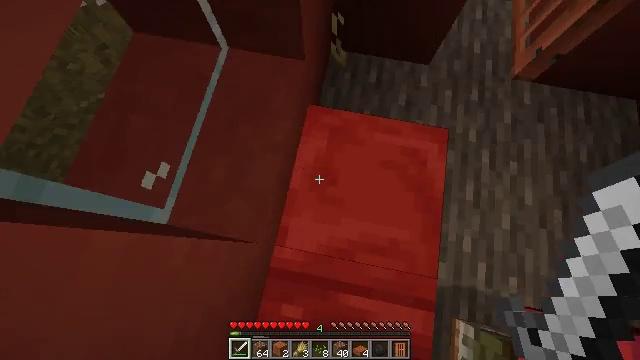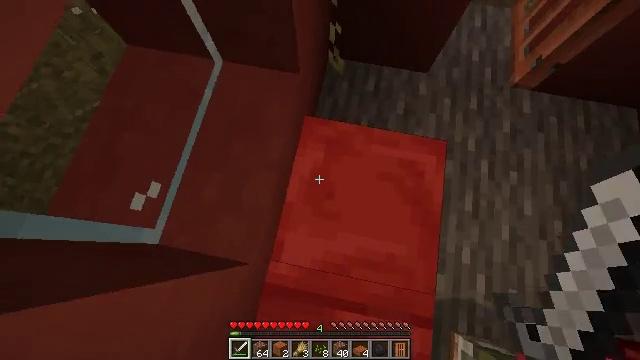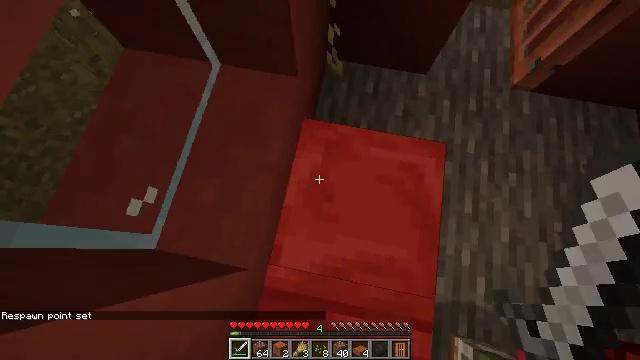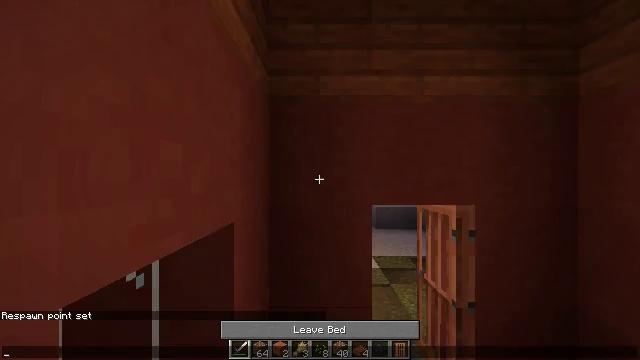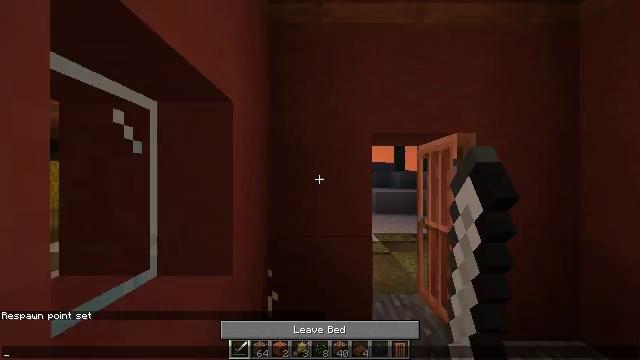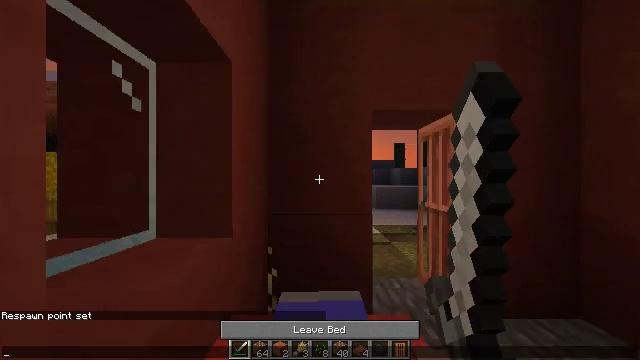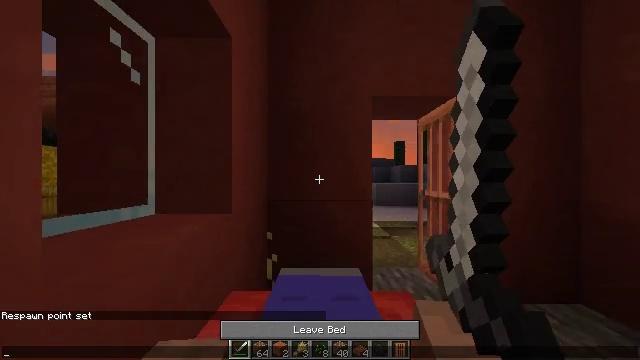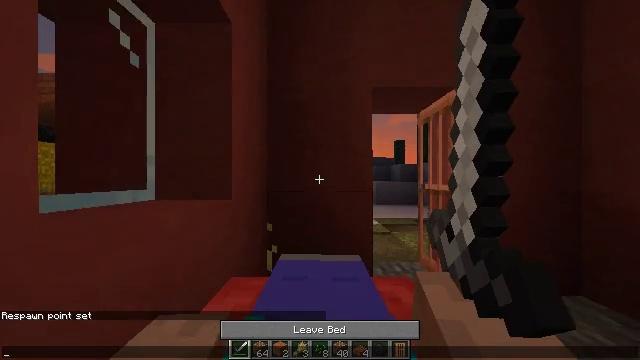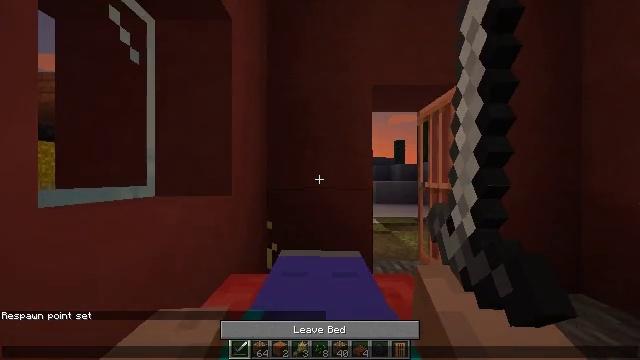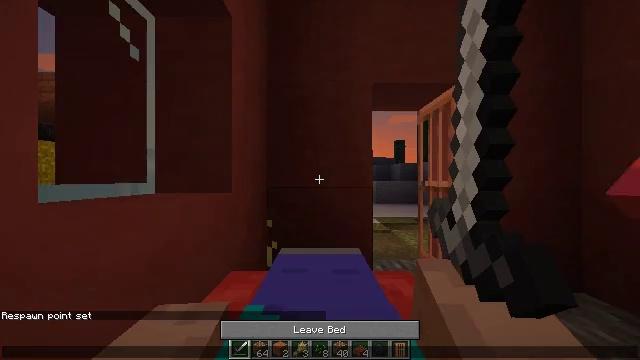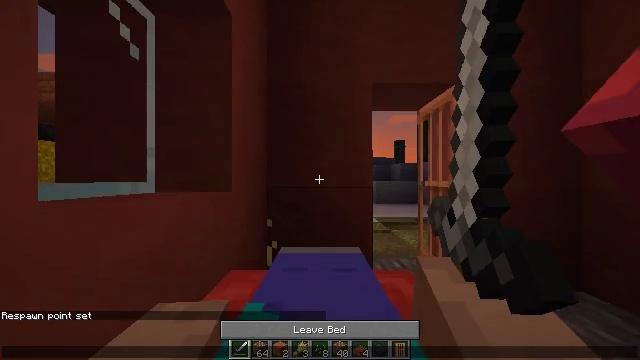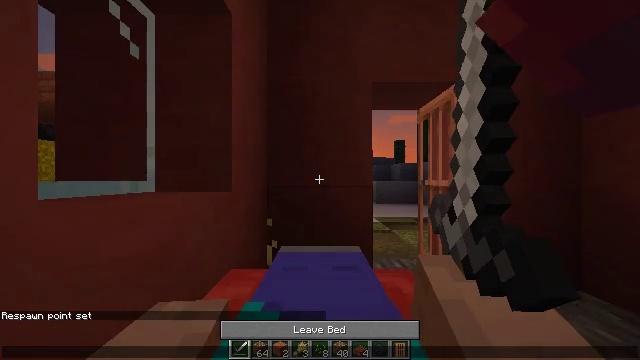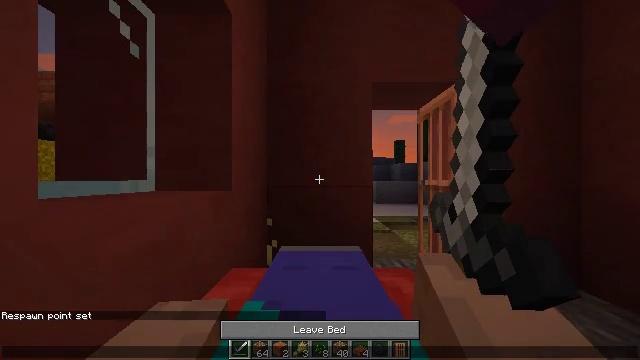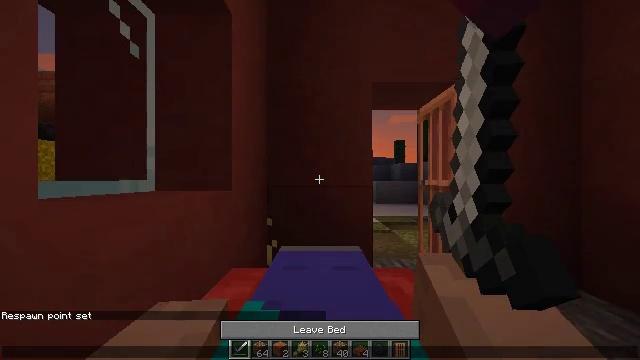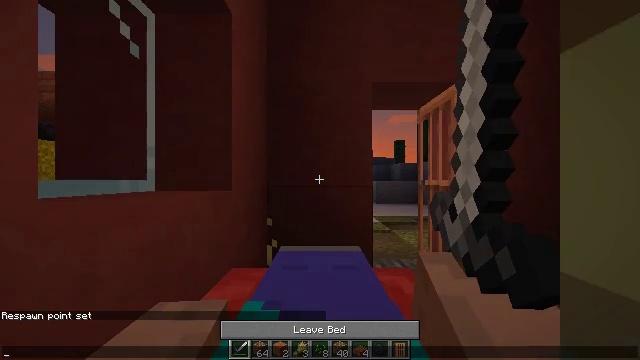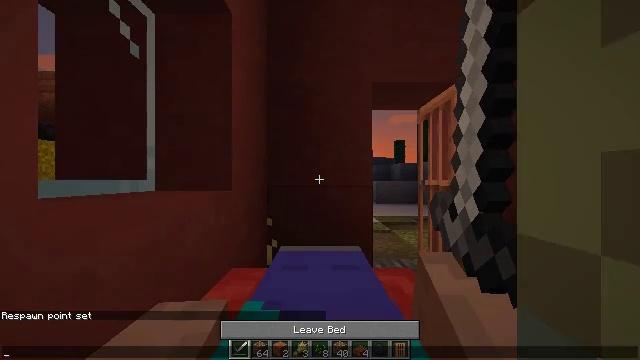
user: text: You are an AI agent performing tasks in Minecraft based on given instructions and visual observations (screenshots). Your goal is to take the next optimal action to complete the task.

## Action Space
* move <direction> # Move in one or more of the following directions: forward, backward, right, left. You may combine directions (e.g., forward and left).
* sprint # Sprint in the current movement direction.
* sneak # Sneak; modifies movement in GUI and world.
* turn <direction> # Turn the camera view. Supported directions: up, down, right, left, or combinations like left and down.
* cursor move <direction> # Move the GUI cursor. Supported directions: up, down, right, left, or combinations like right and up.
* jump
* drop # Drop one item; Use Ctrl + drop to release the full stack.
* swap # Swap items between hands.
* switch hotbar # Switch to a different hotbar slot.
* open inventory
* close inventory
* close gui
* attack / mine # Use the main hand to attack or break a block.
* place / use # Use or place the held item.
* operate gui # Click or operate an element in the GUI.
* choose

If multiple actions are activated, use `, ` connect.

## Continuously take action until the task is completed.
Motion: motion action
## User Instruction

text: Mine sand by the water.
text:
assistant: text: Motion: no_op
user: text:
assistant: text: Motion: no_op
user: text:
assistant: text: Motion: no_op
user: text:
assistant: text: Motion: open gui
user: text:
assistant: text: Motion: no_op
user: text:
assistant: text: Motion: no_op
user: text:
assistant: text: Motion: no_op
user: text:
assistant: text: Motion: no_op
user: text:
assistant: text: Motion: no_op
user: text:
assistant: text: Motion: no_op
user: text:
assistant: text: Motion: no_op
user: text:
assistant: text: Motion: no_op
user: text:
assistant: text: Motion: no_op
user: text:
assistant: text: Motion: no_op
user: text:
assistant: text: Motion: cursor move left
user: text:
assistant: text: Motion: cursor move left
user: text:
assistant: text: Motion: no_op
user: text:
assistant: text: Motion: cursor move left
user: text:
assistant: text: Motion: no_op
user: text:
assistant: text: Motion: no_op
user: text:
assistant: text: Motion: cursor move left
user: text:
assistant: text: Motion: no_op
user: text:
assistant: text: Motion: no_op
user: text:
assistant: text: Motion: no_op
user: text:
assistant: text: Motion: no_op
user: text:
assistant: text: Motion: no_op
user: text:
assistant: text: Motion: no_op
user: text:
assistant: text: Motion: cursor move left
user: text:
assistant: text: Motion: cursor move left and down
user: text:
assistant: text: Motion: cursor move down